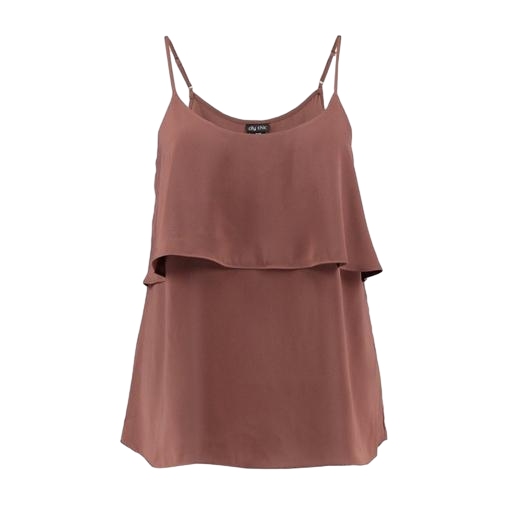
double layer cami, layered tank top, brown olivia tank, white background